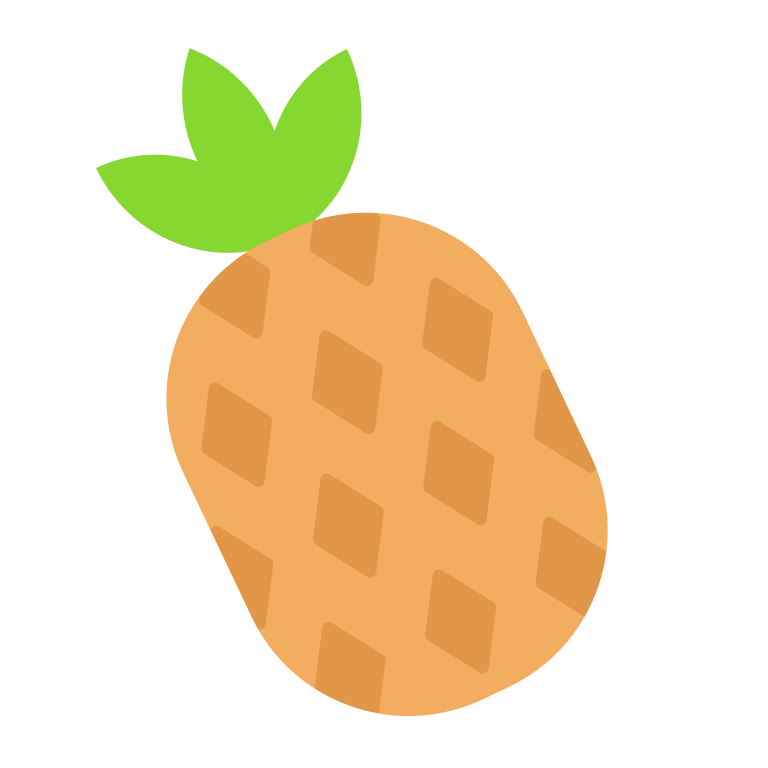
pineapple flat